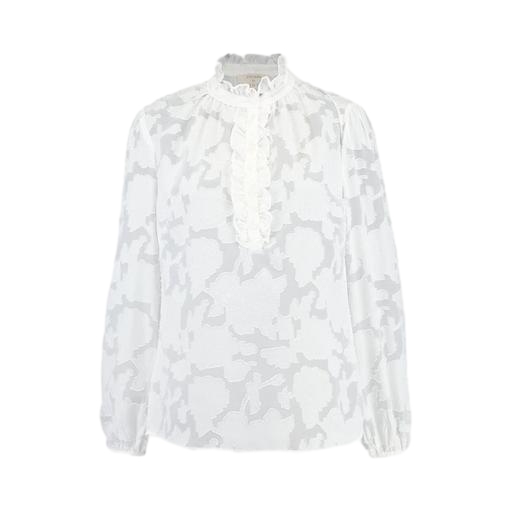
white jastrid ruffle georgette blouse, white printed shirt, white long-sleeve floral blouse, white background